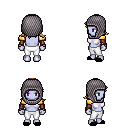
a pixel art fantasy rpg character, female body template, dark elf, purple skin, gold arm armor, white pants, blonde loose hair, chain hood, cloth bracers, black slippers, four views (front, back, left, right), 2x2 character sprite sheet, small pixel art, hard edges, no anti-aliasing